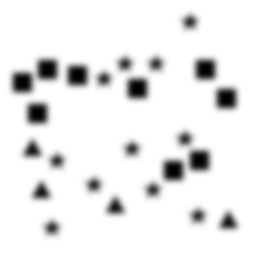
Squares: 9
Triangles: 4
Stars: 11
Total shapes: 24